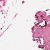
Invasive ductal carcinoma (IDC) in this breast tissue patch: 0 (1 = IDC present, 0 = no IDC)